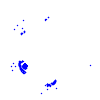
Particle: electron